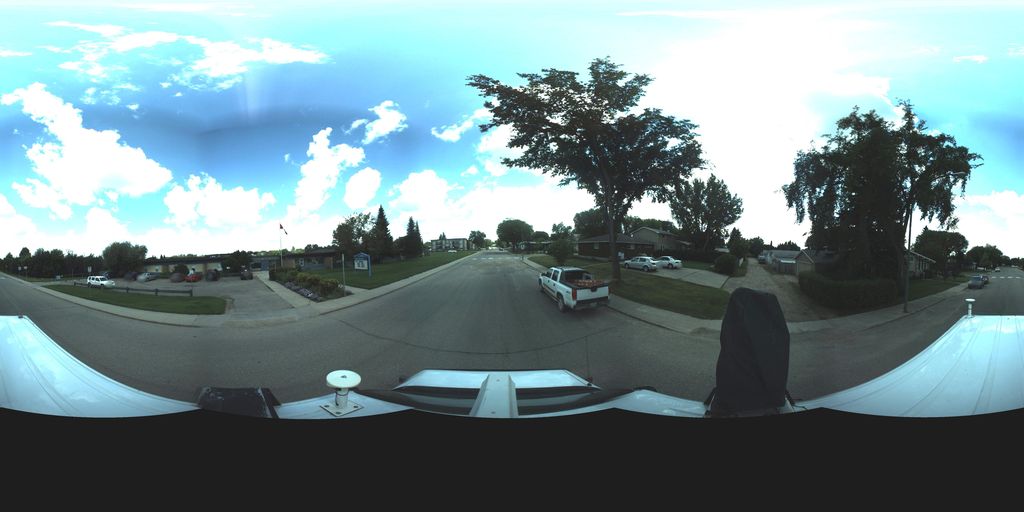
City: saskatoon